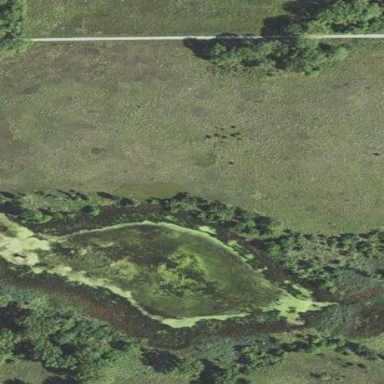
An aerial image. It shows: Wetland area characterized by wet meadow.